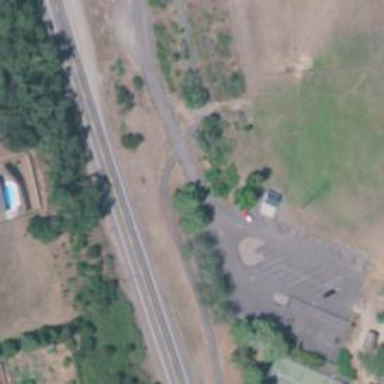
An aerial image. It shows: Disc golf course.